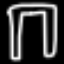
Label: pants